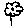
Label: flower